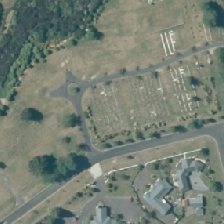
Land cover: urban_parkland